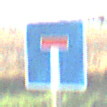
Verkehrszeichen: Sackgasse
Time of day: SunriseSunset
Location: Outdoor (Nature)
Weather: Clear
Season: NotSpecified
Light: Natural